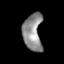
Tissue: skin
Cell type: Others
Senescence score: 0.7004
Nuclear area (px): 679
Mean DAPI intensity: 142.141